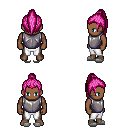
a pixel art fantasy rpg character, male body template, human, dark skin, steel chest armor, white pants, pink long topknot hairstyle, white slippers, four views (front, back, left, right), 2x2 character sprite sheet, small pixel art, hard edges, no anti-aliasing